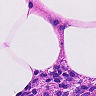
Metastatic tissue present: no